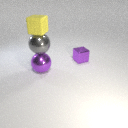
large purple metal sphere in front of small purple metal cube